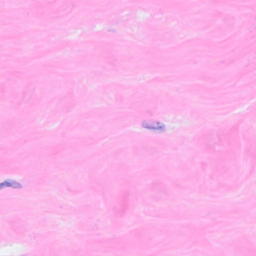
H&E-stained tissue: Breast